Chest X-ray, PA view. Patient: 71 years old, sex M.
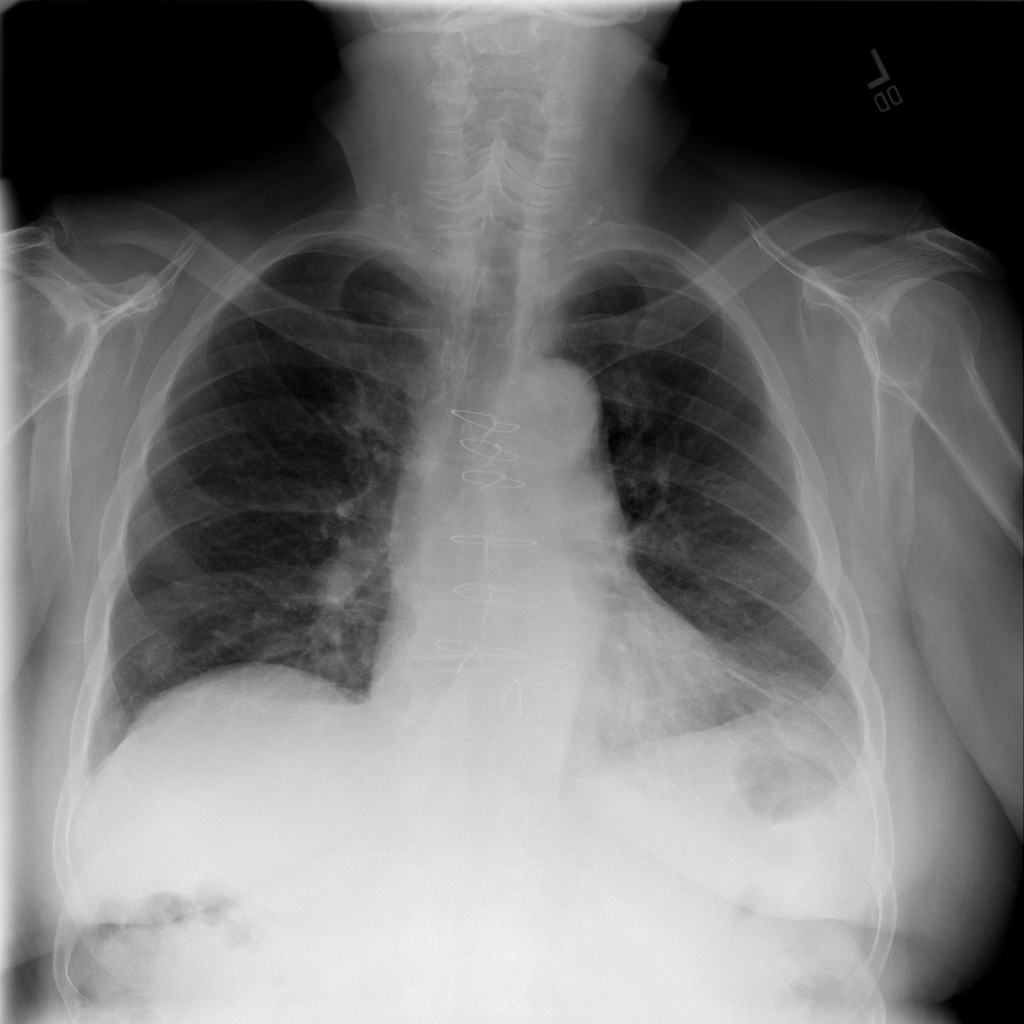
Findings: No Finding